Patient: sex M, age 58
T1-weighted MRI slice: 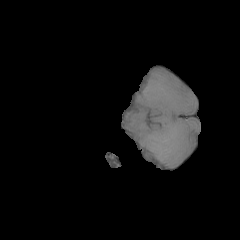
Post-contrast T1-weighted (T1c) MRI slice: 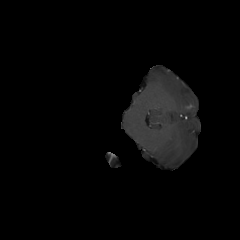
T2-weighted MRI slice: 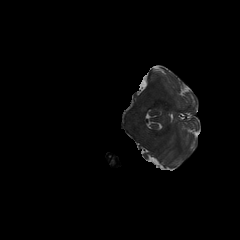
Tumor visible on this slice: no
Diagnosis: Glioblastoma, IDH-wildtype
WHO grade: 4